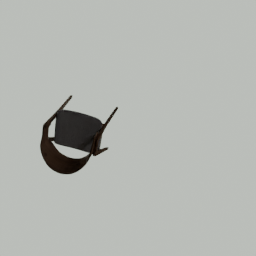
Label: furniture